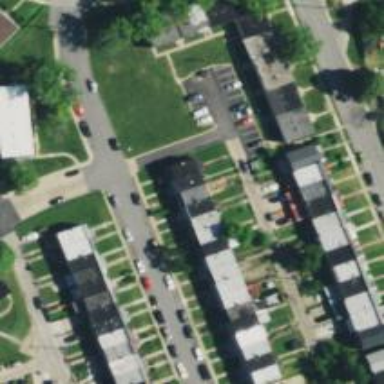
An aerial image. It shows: Neighborhood.